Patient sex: F
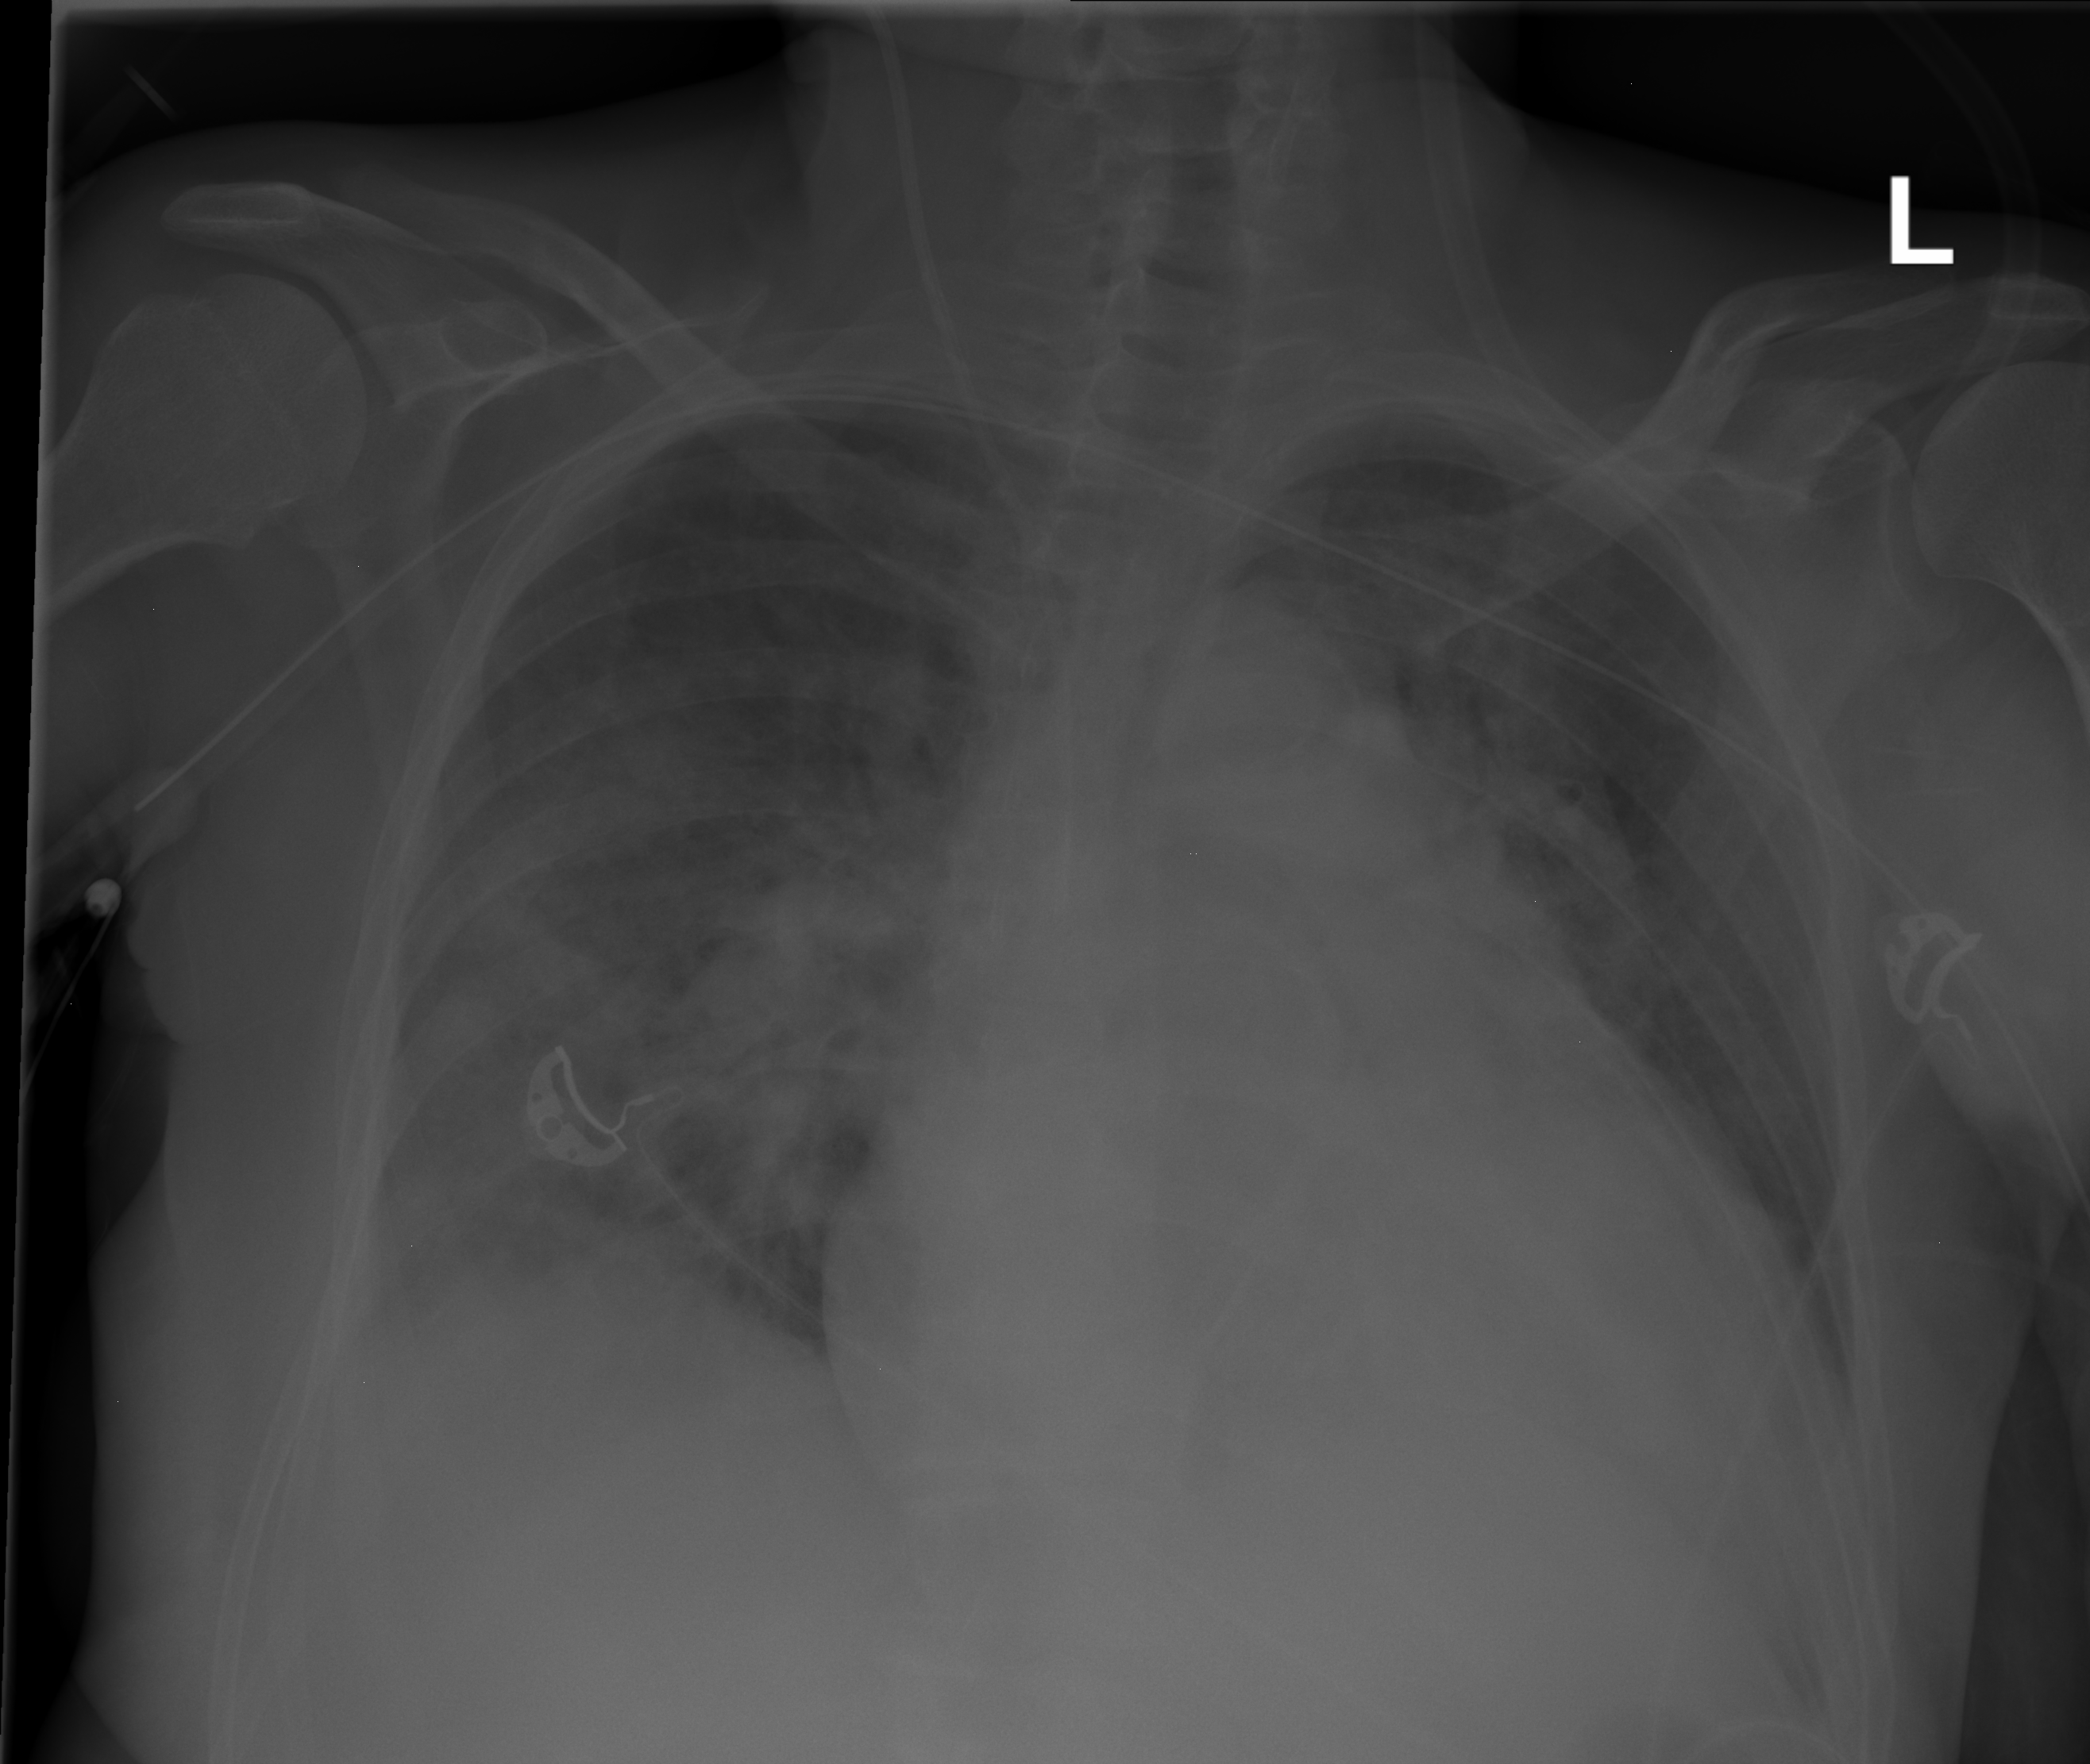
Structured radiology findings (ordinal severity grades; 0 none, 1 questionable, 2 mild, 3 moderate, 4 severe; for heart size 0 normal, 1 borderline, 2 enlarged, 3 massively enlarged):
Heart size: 3
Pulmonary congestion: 2
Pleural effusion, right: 2
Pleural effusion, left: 2
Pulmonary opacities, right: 3
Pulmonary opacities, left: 2
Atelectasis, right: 2
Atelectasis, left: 2